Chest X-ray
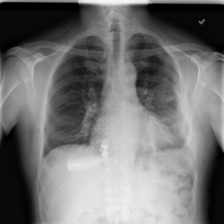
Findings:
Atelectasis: negative
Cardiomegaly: negative
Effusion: negative
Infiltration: negative
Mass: negative
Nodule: negative
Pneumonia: negative
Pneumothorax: negative
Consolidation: negative
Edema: negative
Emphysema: negative
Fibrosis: negative
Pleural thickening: negative
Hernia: negative